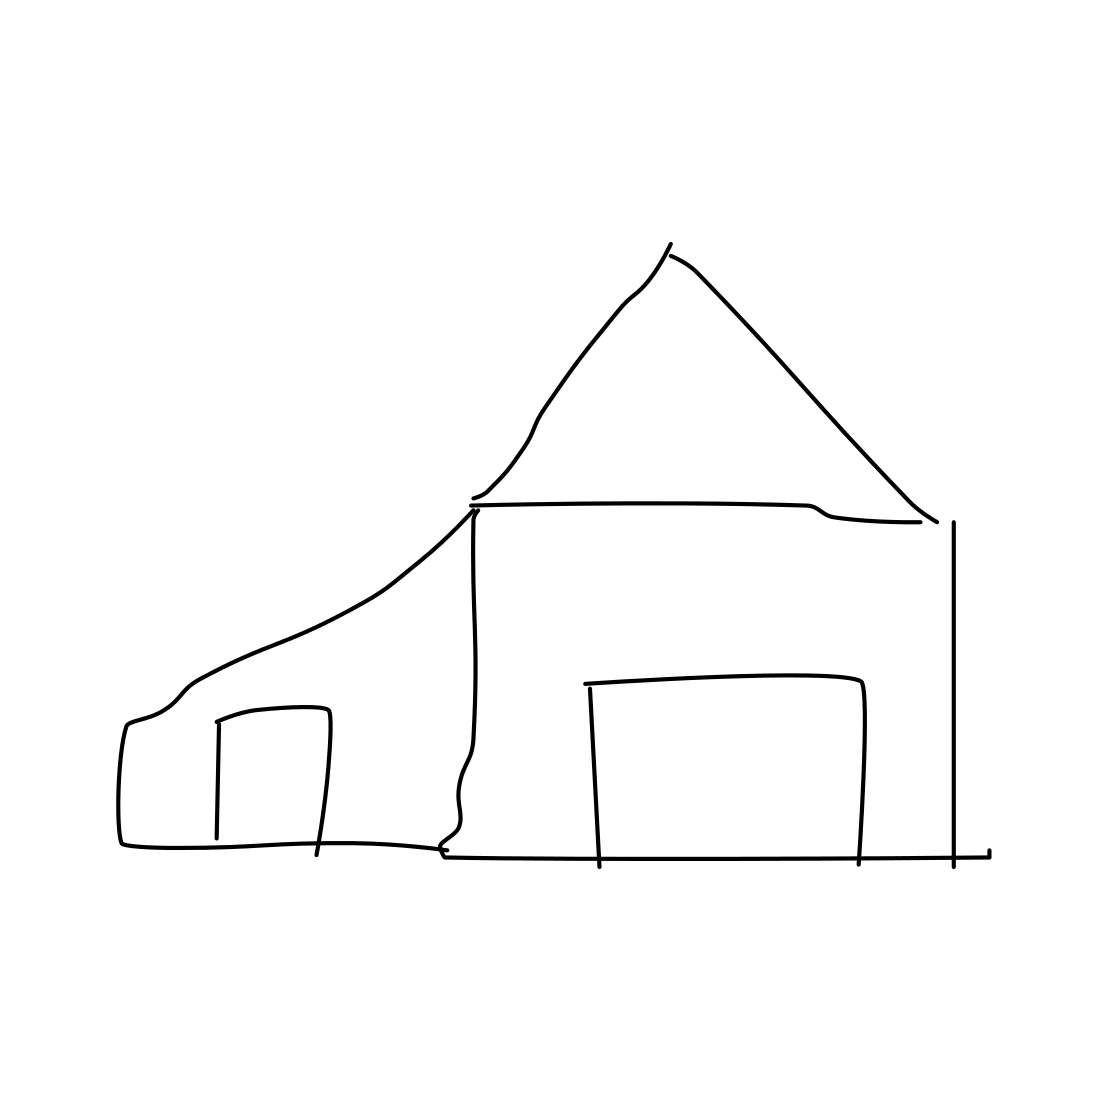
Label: barn